Question: I am using Python/Flask Microframework. (<URL> to build a small app. Tested the app locally and deployed it to godaddy and there I am seeing "ERROR 400" when going to the 'URL'. I called their tech support and they are saying the app will need index.html page and that their platform does not support python. Here is where I am loading the pages.

FYI, it runs in Amazon EC2.
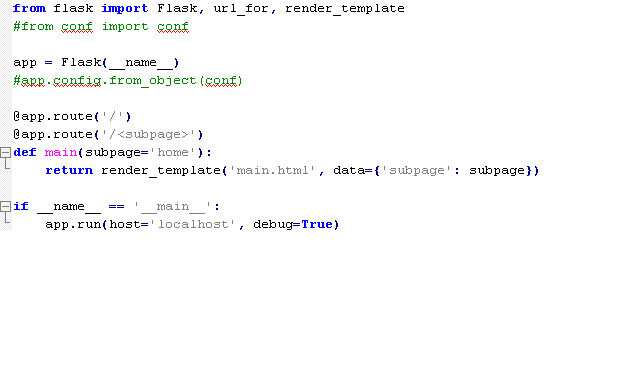
Answer: Being on a shared environment means that you will most likely need to use CGI to deploy:
<URL>
> On shared webhosting, though, you might not have access to your Apache
config. In this case, a file called .htaccess, sitting in the public
directory you want your app to be available, works too but the
ScriptAlias directive won't work in that case:RewriteEngine On RewriteCond %{REQUEST_FILENAME} !-f # Don't interfere
with static files RewriteRule ^(.*)$ /path/to/the/application.cgi/$1
[L]